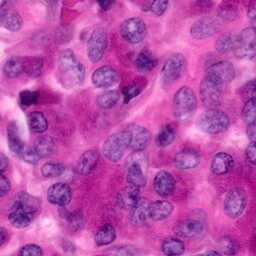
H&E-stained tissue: Pancreatic